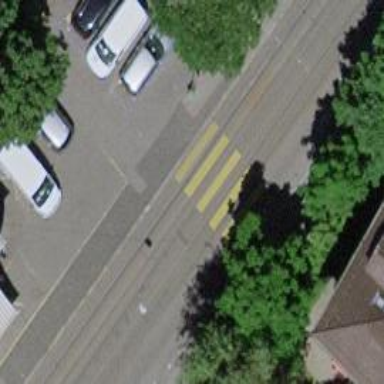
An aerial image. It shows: Tram crossing on the railway.